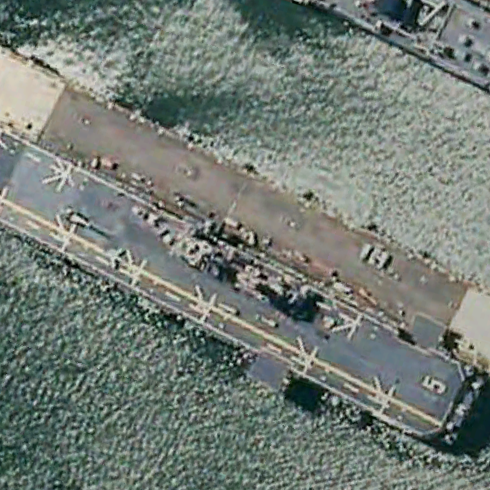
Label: Wasp-class_assault_ship